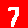
Digit: 7